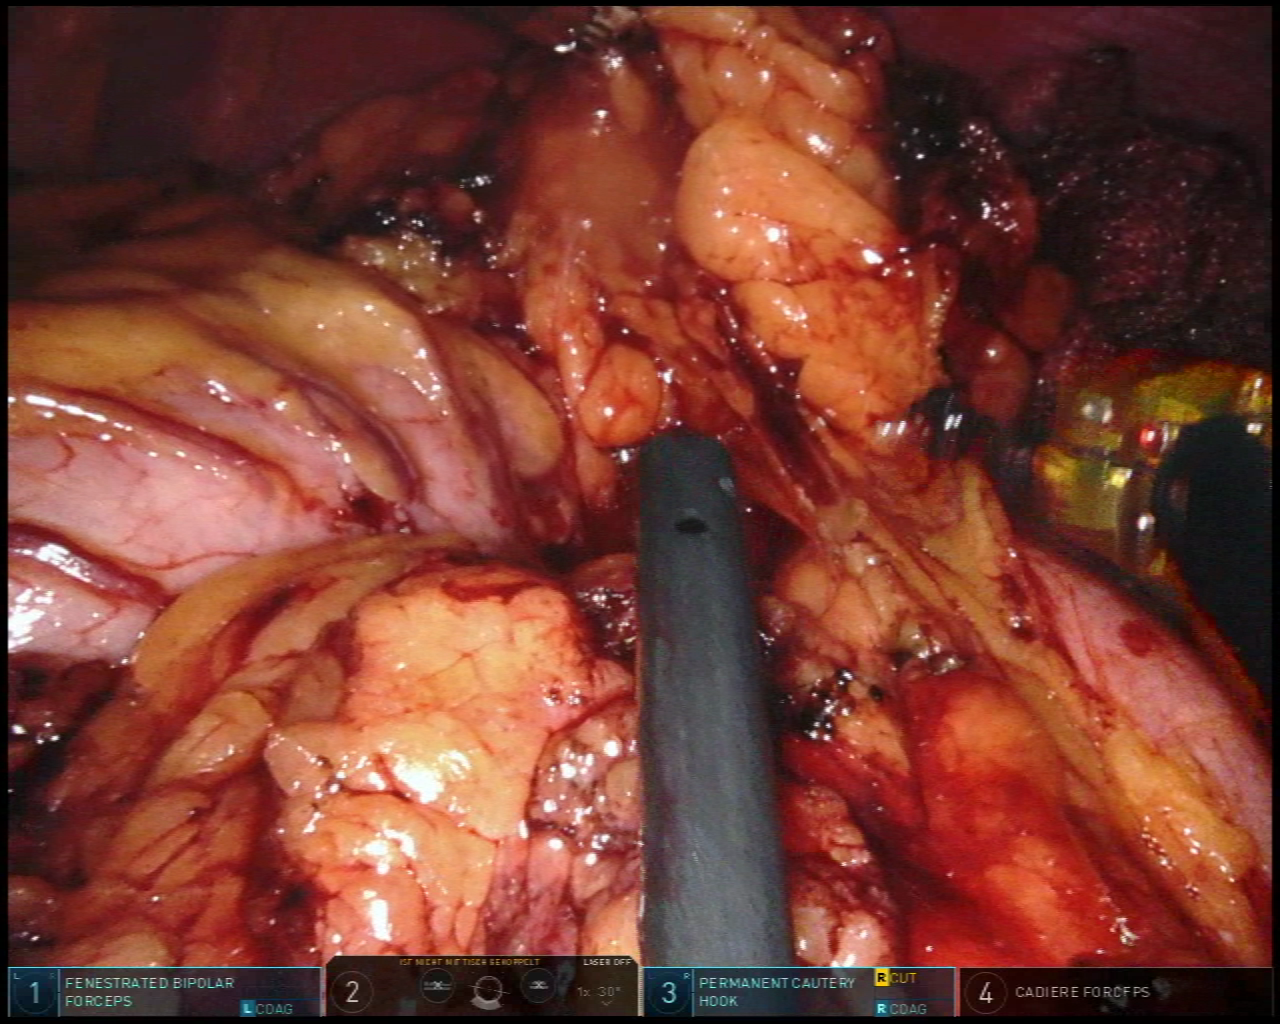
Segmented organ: stomach
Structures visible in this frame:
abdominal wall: yes
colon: yes
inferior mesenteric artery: no
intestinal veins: no
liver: no
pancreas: no
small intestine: no
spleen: no
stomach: yes
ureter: no
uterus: no
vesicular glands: no